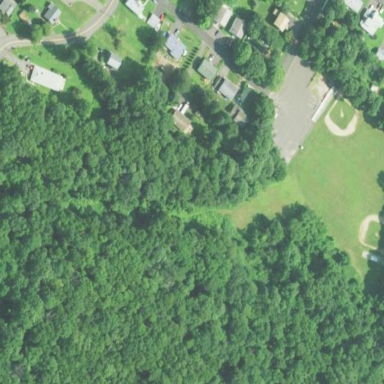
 designated as Existing Preserved Open Space."